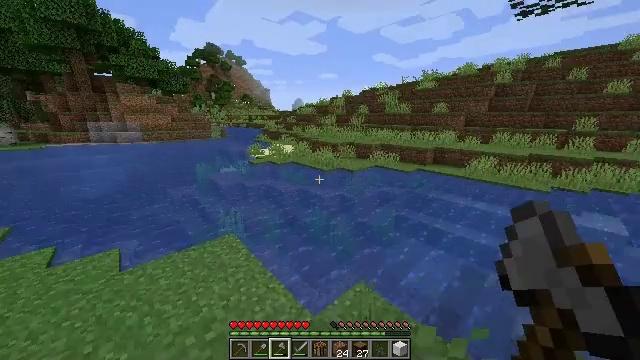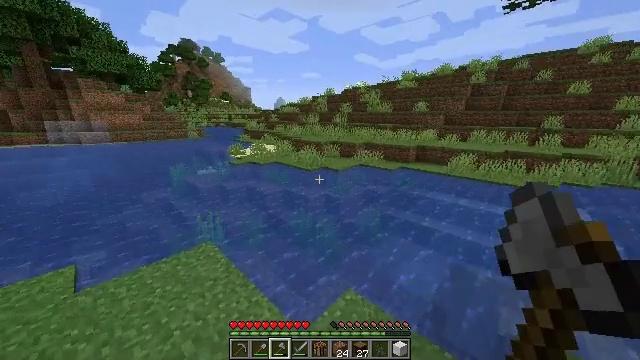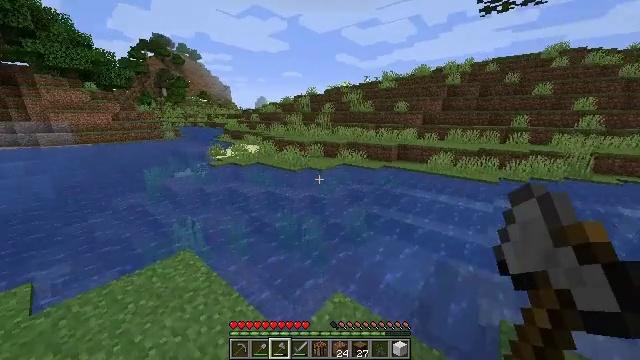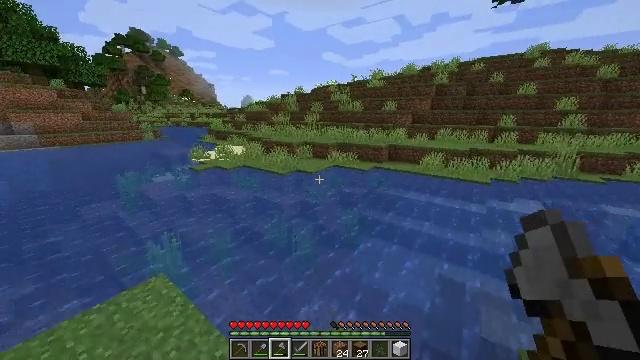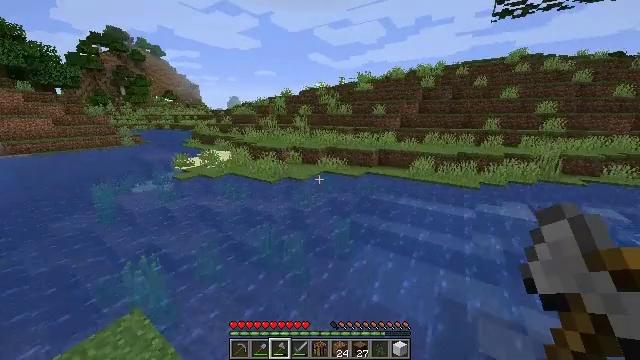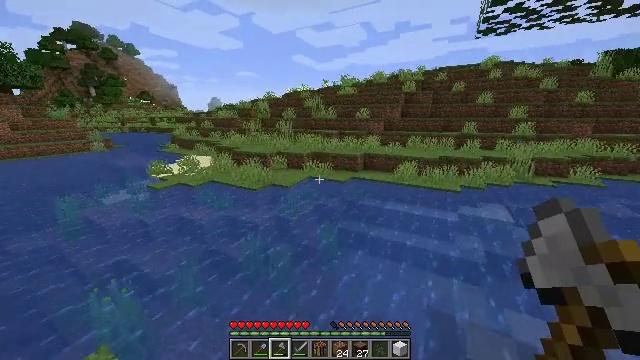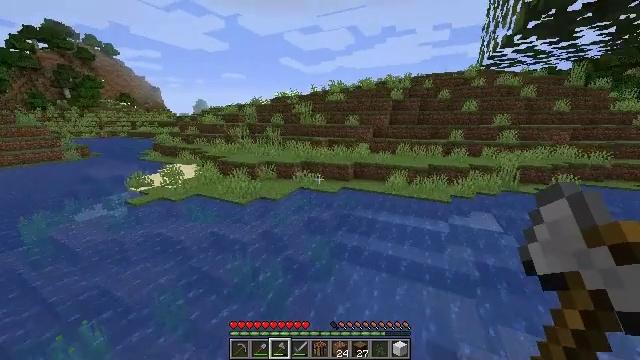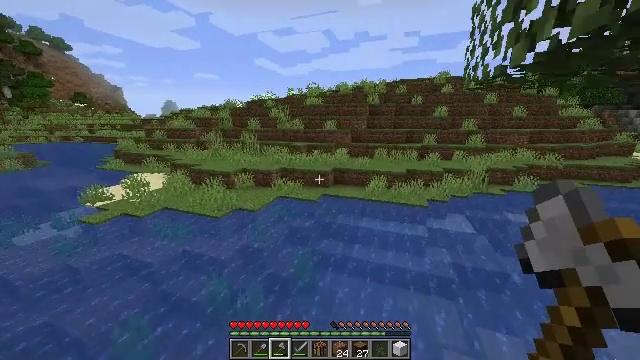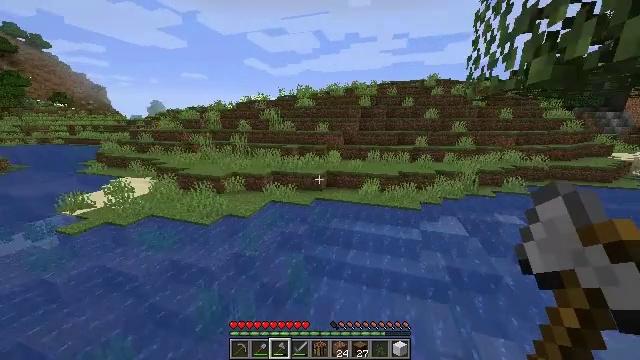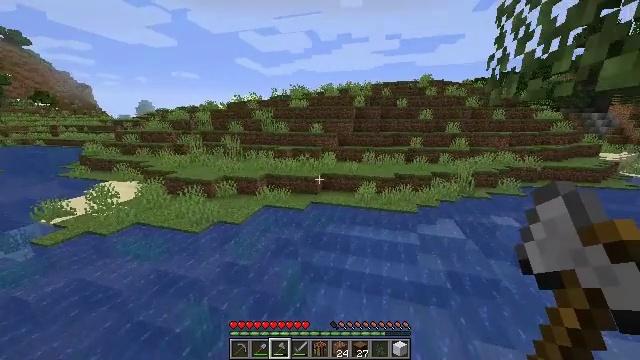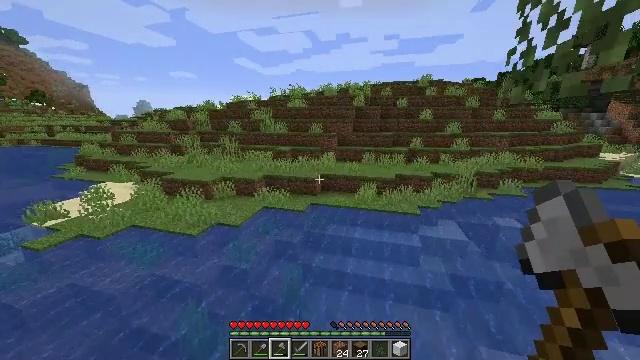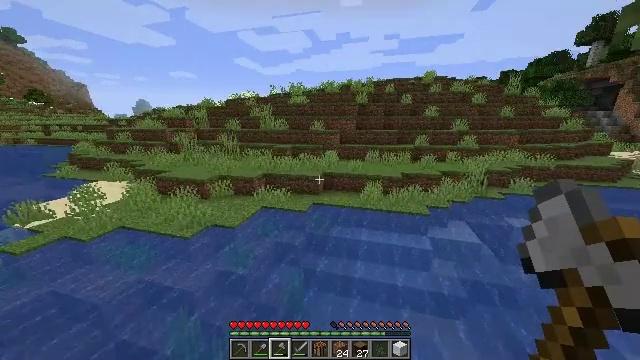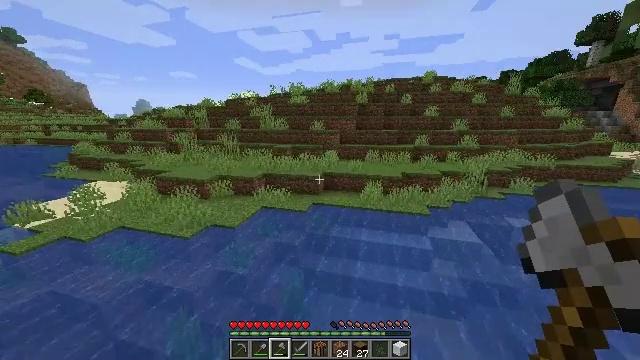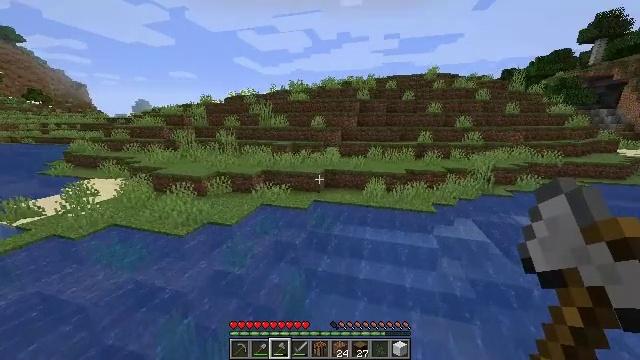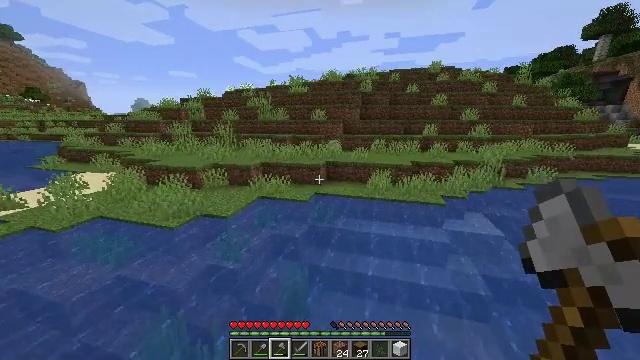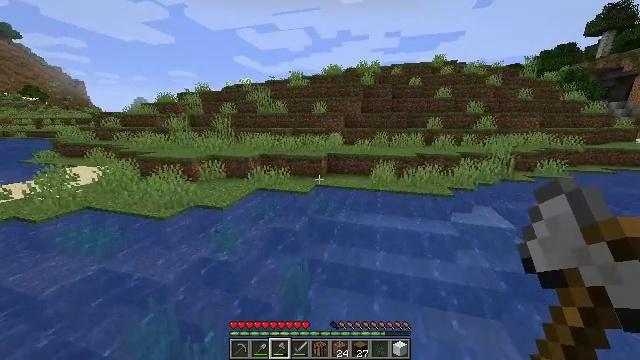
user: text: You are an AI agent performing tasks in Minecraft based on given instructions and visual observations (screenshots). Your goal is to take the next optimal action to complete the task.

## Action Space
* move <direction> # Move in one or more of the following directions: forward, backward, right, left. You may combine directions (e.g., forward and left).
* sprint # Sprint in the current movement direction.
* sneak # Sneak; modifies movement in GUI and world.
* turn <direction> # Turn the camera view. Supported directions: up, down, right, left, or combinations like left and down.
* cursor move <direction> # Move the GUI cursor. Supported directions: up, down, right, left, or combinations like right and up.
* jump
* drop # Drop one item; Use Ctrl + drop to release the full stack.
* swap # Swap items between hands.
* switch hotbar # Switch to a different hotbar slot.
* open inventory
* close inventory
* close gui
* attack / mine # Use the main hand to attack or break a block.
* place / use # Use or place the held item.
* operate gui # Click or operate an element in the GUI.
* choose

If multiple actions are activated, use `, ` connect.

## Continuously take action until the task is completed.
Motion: motion action
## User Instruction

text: Collect clay by holding down the left mouse button.
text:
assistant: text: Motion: move forward, sprint, turn right
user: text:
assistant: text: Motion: move forward, sprint, turn right
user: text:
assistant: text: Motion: move forward, sprint, turn right
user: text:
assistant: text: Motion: move forward, sprint, turn right, jump
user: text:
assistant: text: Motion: move forward, sprint, turn right, jump
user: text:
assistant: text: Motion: move forward, sprint, turn right, jump
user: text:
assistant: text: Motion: move forward, sprint, turn right, jump
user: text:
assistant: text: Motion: move forward, sprint, turn right, jump
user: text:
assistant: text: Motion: move forward, sprint, turn right, jump
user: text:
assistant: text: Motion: move forward, sprint, jump
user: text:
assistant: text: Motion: move forward, sprint
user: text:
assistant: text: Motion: move forward, sprint
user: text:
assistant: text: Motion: move forward, sprint
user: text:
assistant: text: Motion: move forward, sprint
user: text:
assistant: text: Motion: move forward, sprint
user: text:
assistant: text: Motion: move forward, sprint
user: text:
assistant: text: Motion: move forward, sprint
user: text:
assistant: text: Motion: move forward, sprint
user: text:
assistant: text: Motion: move forward, sprint
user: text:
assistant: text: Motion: move forward, sprint, turn right
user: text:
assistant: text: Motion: move forward, sprint, turn right and up
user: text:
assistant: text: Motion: move forward, sprint, turn right and up
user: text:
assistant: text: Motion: move forward, sprint, turn right and up
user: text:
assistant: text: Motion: move forward, sprint, jump
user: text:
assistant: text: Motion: move forward, sprint, jump
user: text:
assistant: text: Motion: move forward, sprint, jump
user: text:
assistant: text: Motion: move forward, sprint, jump
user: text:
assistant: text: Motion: move forward, sprint, turn left, jump
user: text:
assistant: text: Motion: move forward, sprint, jump
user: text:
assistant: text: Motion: move forward, sprint, jump